Question: I request your help with this as I have been fighting with this since last night. I have googled for hours and I can't seem to find a solution to this so I am starting to fall for desperation.
Basically, I submitted an app last week. It got rejected because of a small mistake of my part. I want to resubmit it now, but the app won't upload. I need to note I have reconfigured my network since then but I'm sure all ports are open and that nothing should be getting on the way of my app being submitted.
Most of the fixes I have attempted to do come from other SO questions. Since nothing works, I am starting to think it's an issue with Apple, but at the same time I doubt they would leave this error unnoticed for over 15 hours now.

Above is an screenshot of what I get when I try upload an app using the Application Loader. The same error shows up from Organizer if I leave it running long enough. When I use XCode, I get a Connection Timed Out error.
Amongst the solutions I have tried:
1. Restart Xcode.
2. Restart my Mac.
3. Restart my router and modem.
4. Gone Xcode > Contents > Applications > Application Loader > Contents > MacOS > itms > java > lib - Opened net.properties with TextEdit and changed the line # https.proxyPort=443 to https.proxyPort=80
5. Went to preferences and left only DAV checked.
6. Built my app with a different certificate and provision profile.
Finally, I am using an iMac, so answers in the lines of "go to your nearest library and use their Wi-Fi" are not really feasable.
I am open to new ideas to try.
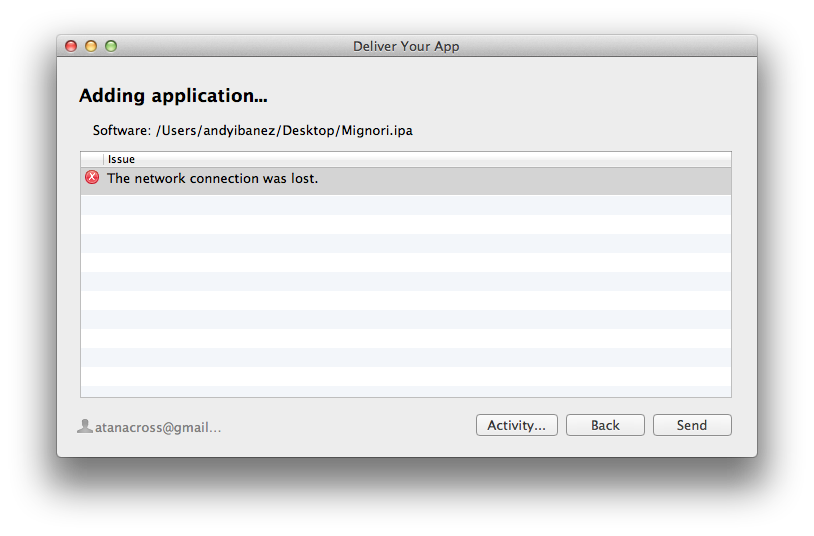
Answer: It looks like it is a trial and error kind of thing with me. For starters, my iMac never succeeds sending my app to iTunes. But my MacBook Pro does. With Application loader.
If the process is stuck in "Sending iTunes Usage to iTunes Connect" for over 15 Minutes, I force-quit Application Loader and open it again. It takes around 10 minutes for me to get past that stage.
Then comes the "authenticating with iTunes Connect" step, which takes around 10 minutes as well. If it goes for over 15 minutes in that step, then I have to force-quit.
These tips may not help everybody but it seems to be my case...